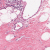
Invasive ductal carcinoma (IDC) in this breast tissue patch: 0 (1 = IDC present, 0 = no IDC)